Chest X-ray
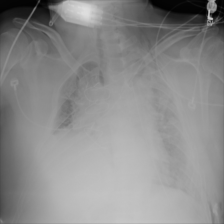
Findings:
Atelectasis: negative
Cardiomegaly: negative
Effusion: negative
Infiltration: negative
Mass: negative
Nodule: negative
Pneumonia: negative
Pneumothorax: negative
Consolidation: negative
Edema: negative
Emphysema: positive
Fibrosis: negative
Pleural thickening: negative
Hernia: negative